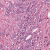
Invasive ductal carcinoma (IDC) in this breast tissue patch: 1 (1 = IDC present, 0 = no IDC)